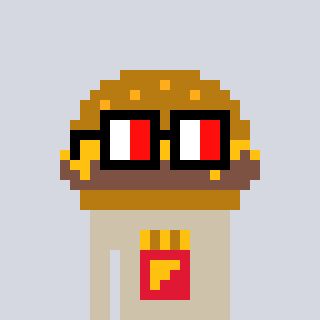
a pixel art character with square glasses with black frames and red eyes, a burger-shaped head and a bege-colored body on a cool background